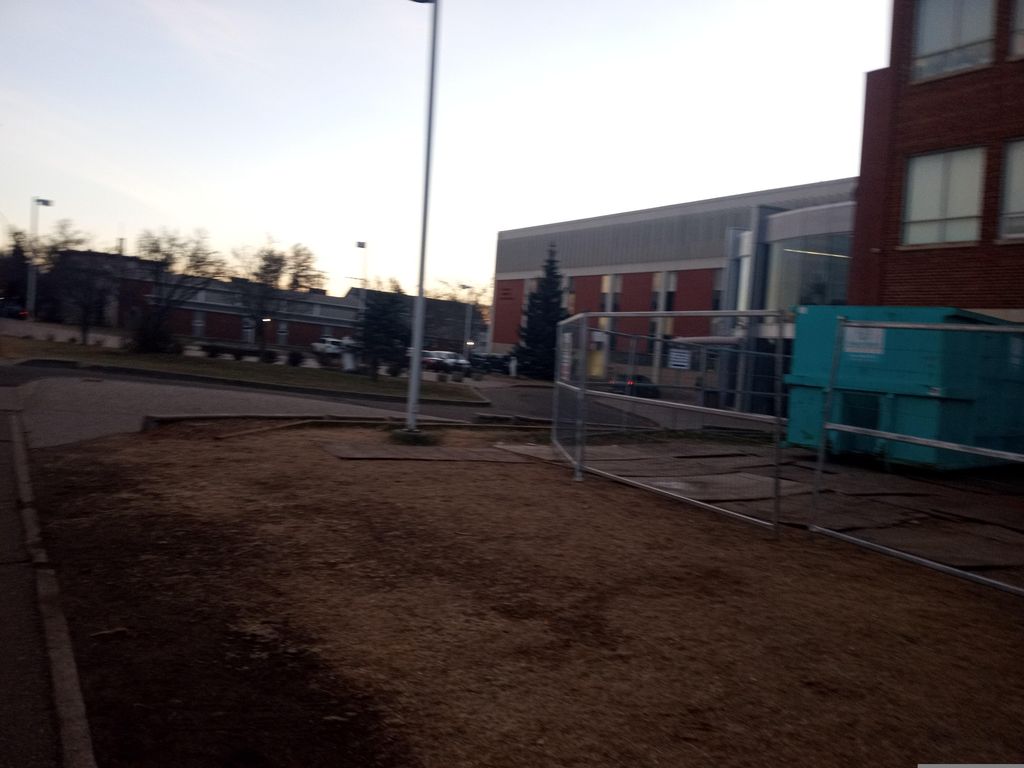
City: edmonton